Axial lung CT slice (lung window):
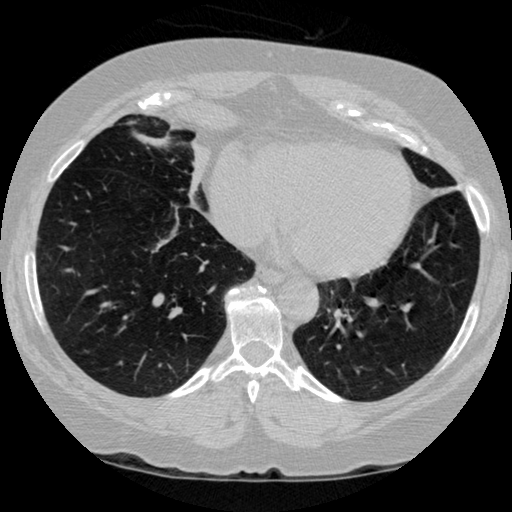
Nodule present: no